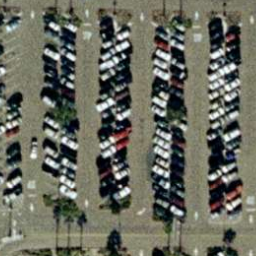
Label: parking lot